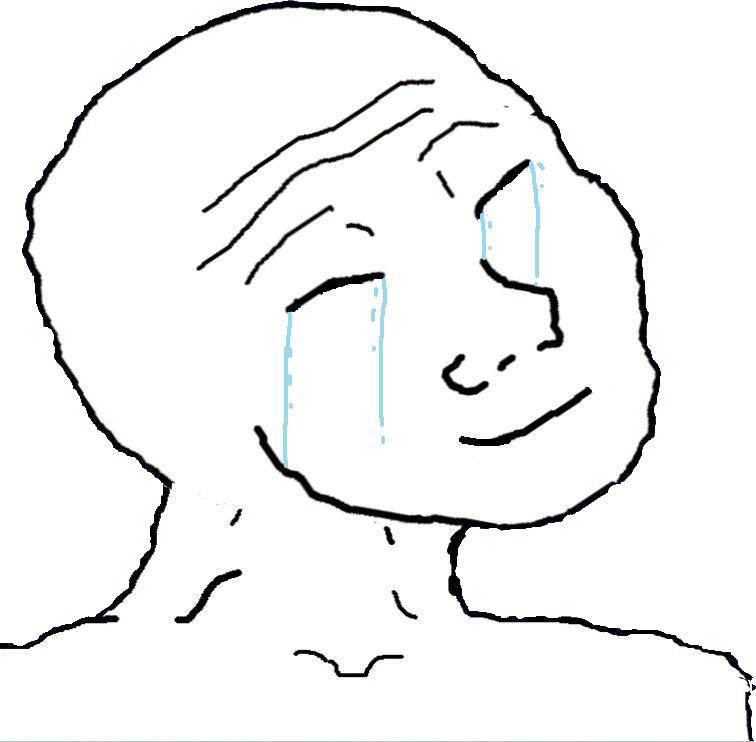
Label: 5_Bloomer